Question: I'v just implemented side drawer menu to my App.
Then I have new layout for it.
But I don't know how to design this kind of stylish list view.

How can I make this?
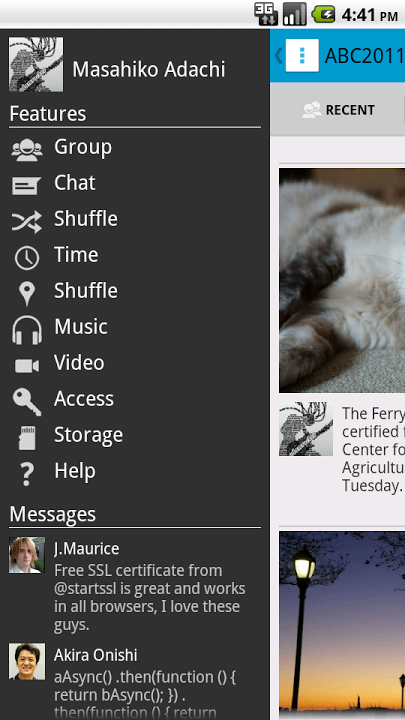
Answer: Your list should be this way:
1. Header 1 (View with Photo and Name)
2. Header 2 (View with Features- This should be a separate layout as the no of items are going to be fixed)
3. The list of messages